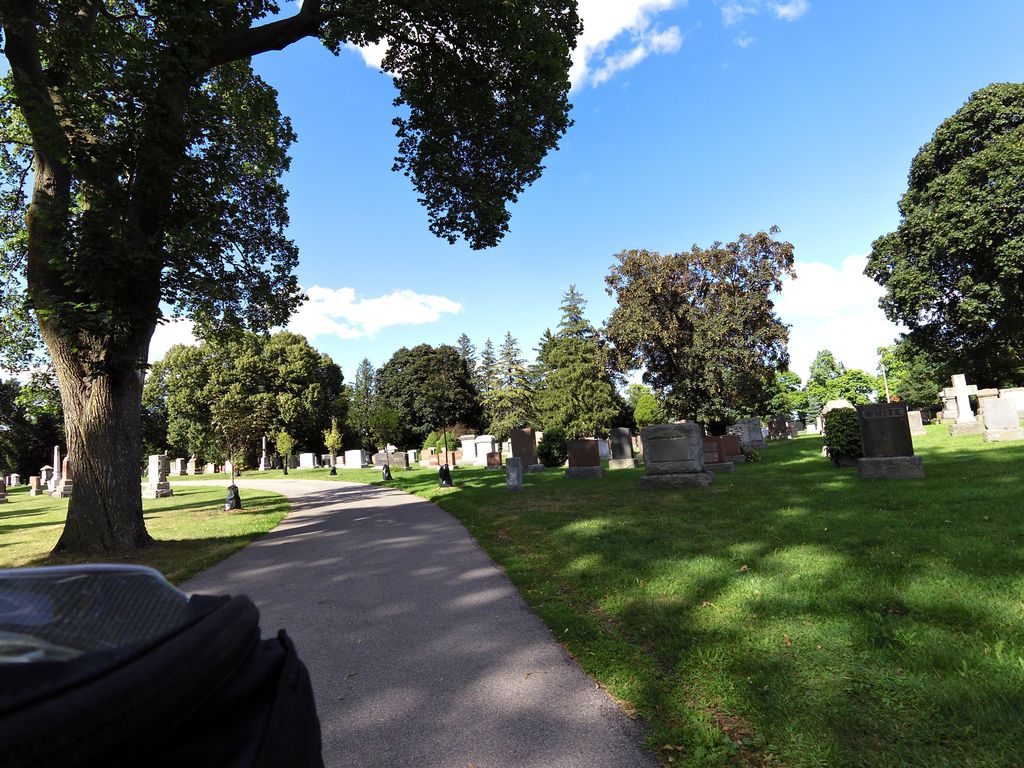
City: hamilton